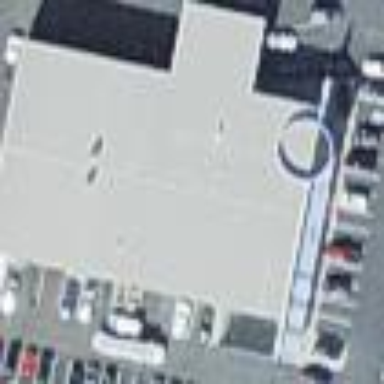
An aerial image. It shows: Building that houses car shop.